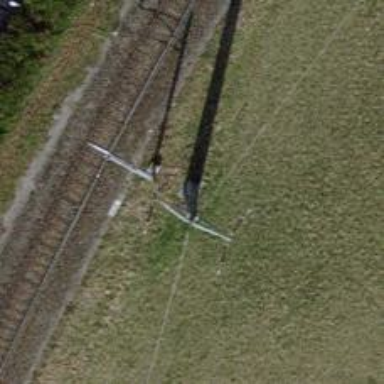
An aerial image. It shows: Power pole.